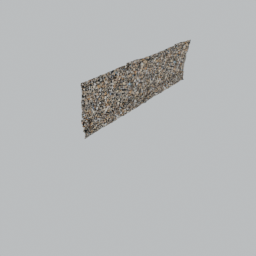
Label: architecture